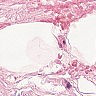
Metastatic tissue present: no